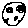
Label: moon